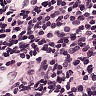
Metastatic tissue present: no